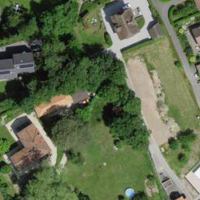
EUNIS habitat code: 55
Species observed at this site:
Ciconia ciconia
Carduelis carduelis